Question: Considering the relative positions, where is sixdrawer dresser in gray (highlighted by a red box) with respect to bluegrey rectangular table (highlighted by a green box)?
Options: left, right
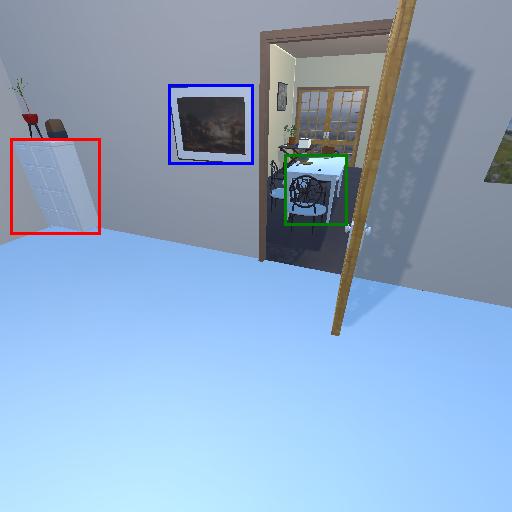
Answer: left